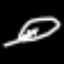
Label: leaf